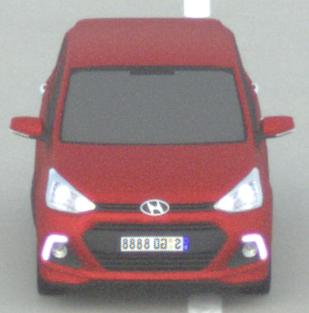
Make: Hyundai
Model: i10
Detailed model: Gen. 2
Model produced from: 2013
Model produced until: 2019
Doors: 5
Color: red
Road condition: dry road
Daytime: morning or afternoon
Contrast: low contrast